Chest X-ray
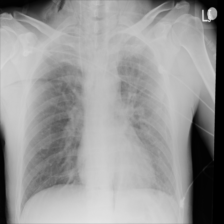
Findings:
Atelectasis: negative
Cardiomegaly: negative
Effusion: negative
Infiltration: negative
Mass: negative
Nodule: negative
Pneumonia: negative
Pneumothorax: negative
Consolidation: negative
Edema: negative
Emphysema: positive
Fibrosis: negative
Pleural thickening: negative
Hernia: negative